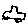
Label: car